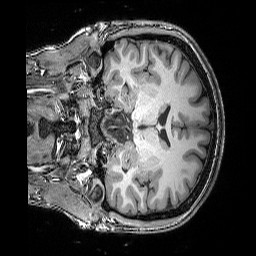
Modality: T1w
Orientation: coronal
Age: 25
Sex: female
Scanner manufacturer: siemens
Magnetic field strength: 3 T
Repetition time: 2.25 s
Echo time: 0.00418 s